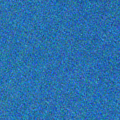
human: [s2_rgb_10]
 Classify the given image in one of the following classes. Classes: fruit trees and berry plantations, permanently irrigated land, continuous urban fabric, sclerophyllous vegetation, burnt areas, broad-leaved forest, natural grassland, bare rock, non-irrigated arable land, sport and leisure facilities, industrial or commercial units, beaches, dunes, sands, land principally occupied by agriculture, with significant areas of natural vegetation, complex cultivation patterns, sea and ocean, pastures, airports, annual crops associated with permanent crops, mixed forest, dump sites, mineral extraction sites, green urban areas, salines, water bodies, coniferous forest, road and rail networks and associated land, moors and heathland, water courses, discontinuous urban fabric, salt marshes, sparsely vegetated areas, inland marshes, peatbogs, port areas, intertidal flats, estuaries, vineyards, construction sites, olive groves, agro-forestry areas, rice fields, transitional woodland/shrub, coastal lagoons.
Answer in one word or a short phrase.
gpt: sea and ocean